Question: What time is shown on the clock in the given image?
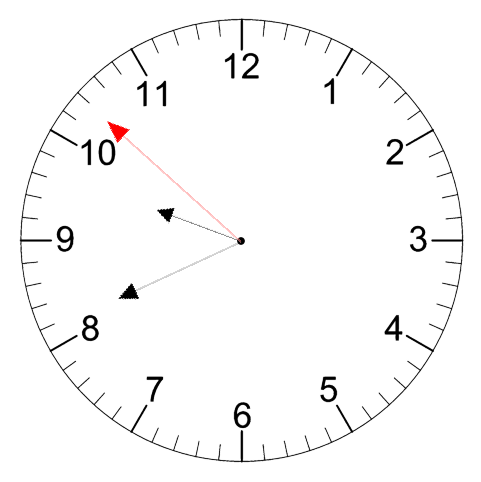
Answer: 09:40:52